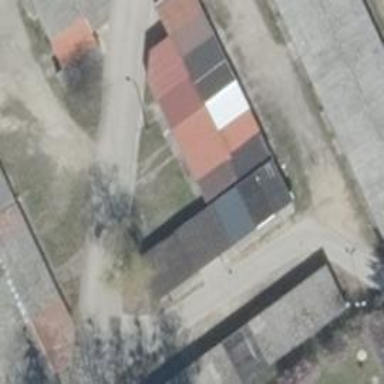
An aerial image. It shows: Group of garages.